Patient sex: F
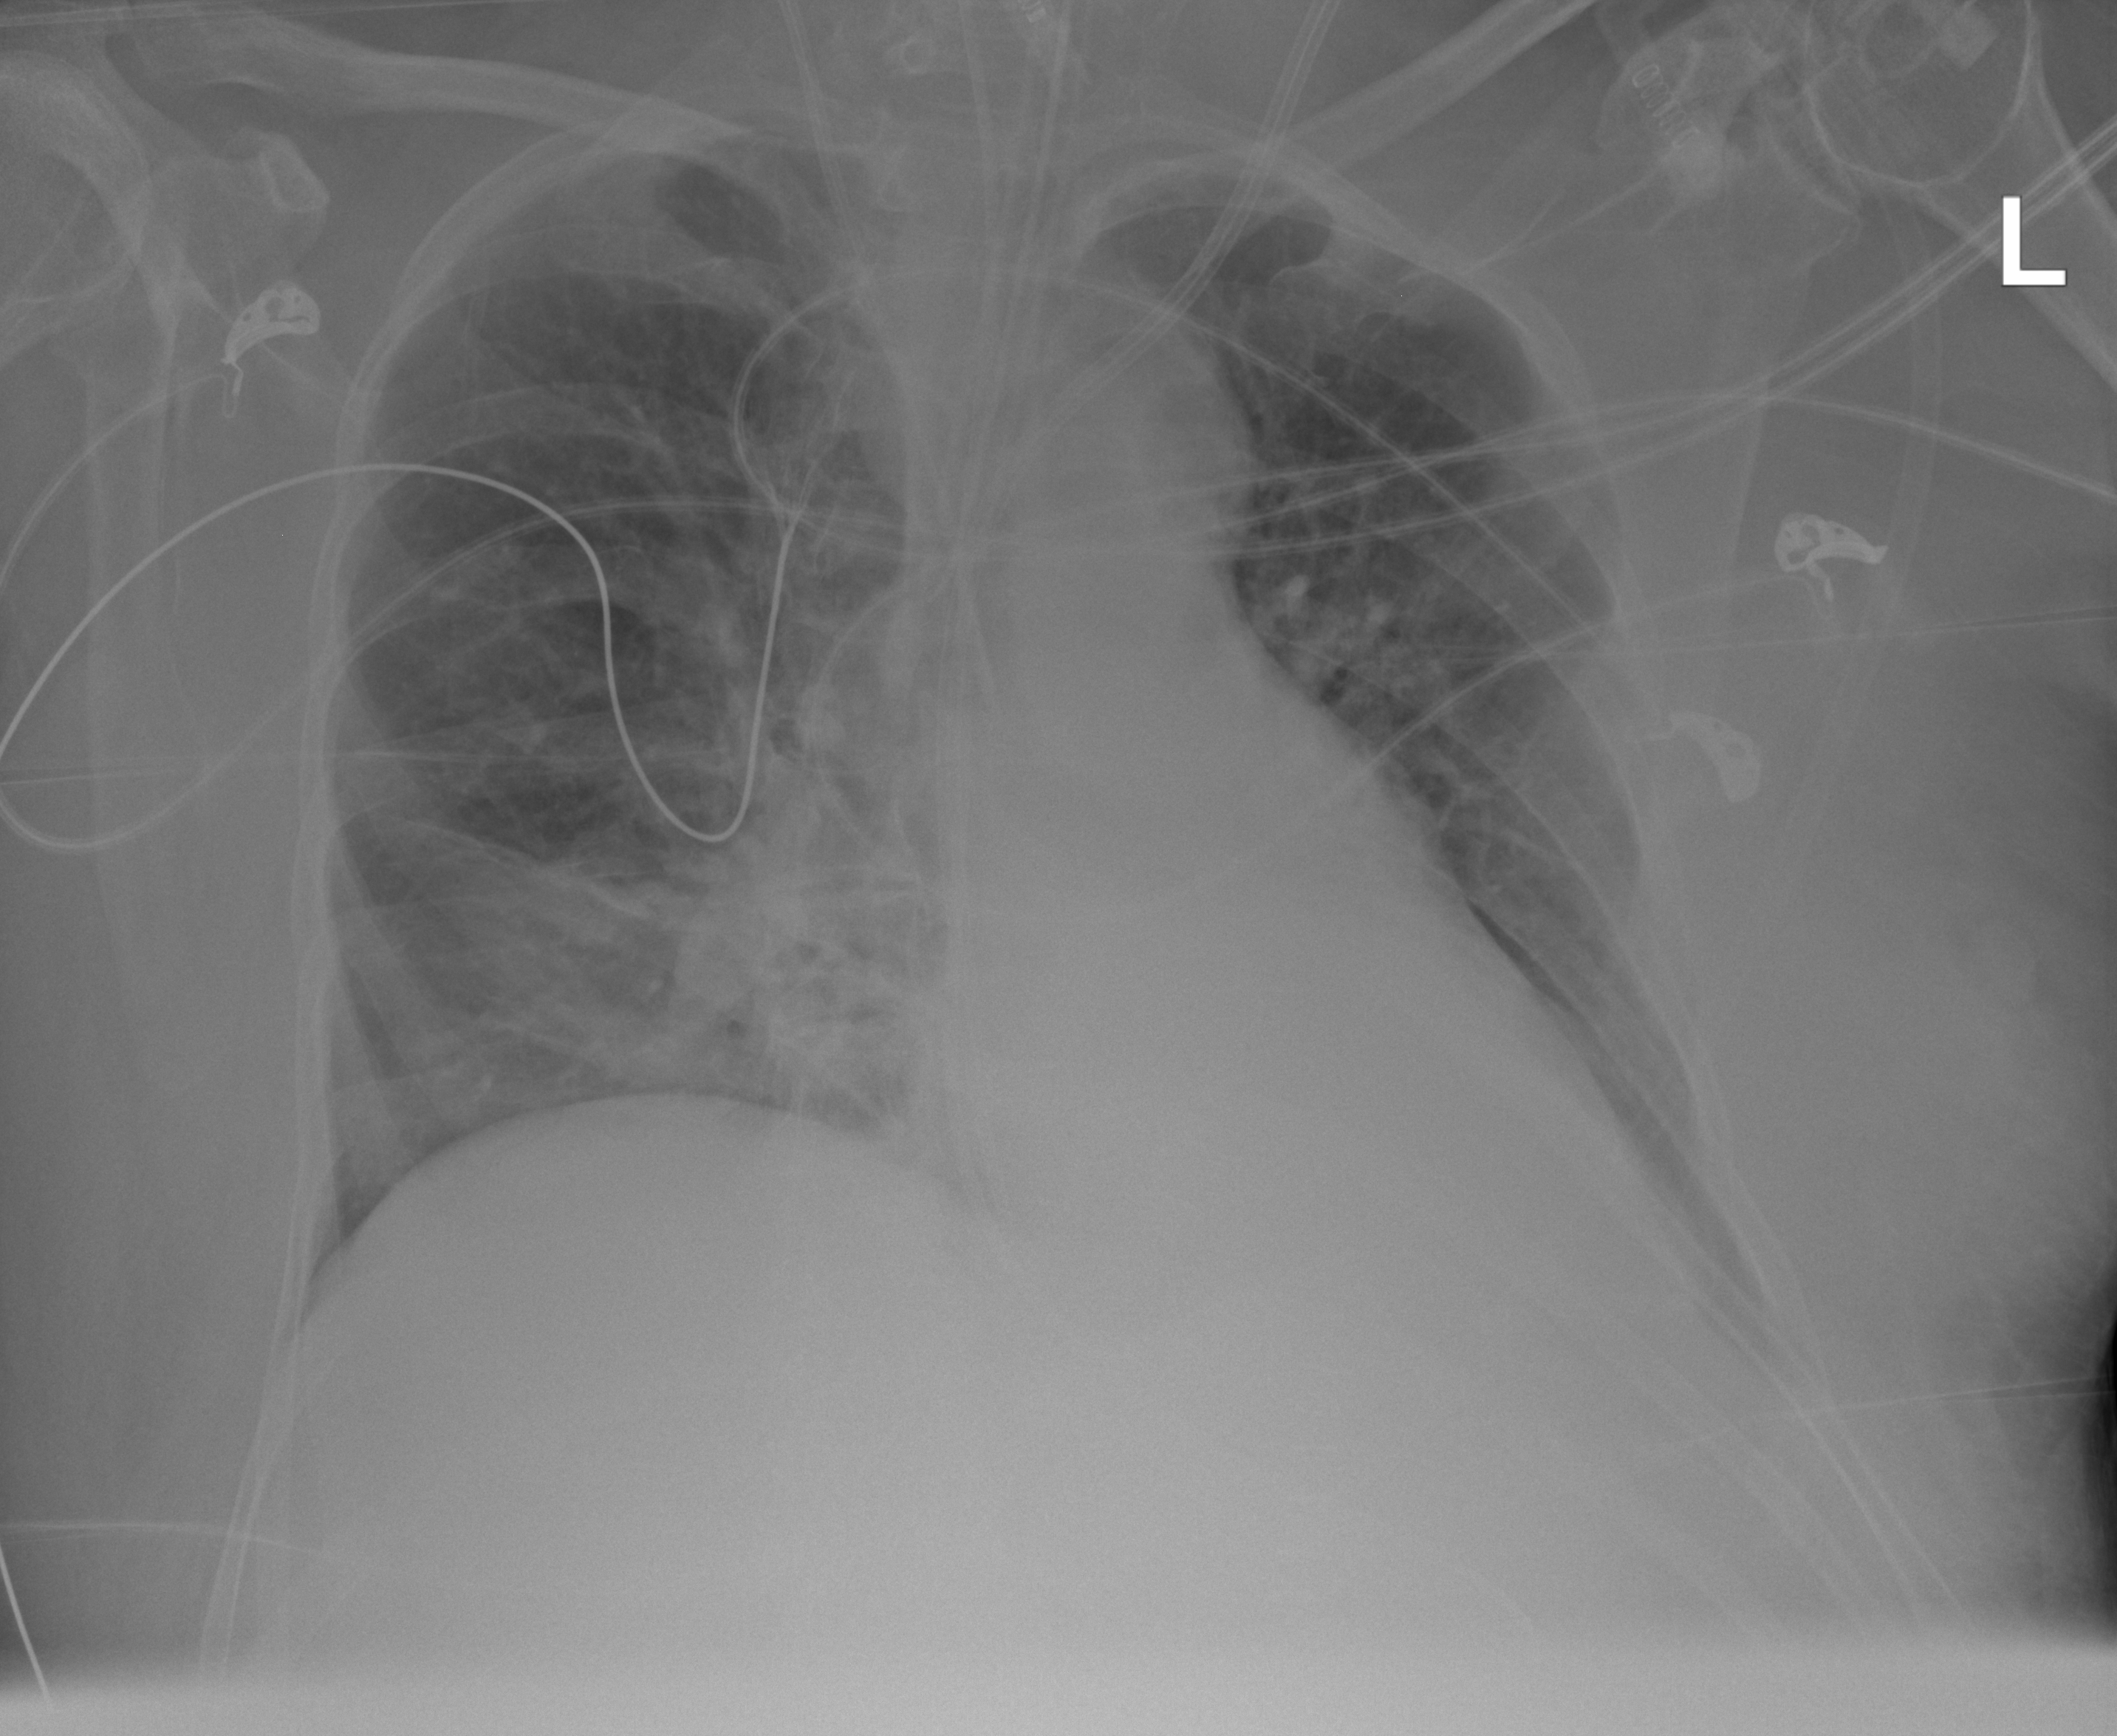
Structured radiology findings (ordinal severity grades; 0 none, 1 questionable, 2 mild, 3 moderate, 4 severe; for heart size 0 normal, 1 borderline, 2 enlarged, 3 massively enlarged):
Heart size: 0
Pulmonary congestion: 2
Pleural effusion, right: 2
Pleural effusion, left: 2
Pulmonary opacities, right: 2
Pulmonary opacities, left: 0
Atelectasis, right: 2
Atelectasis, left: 2